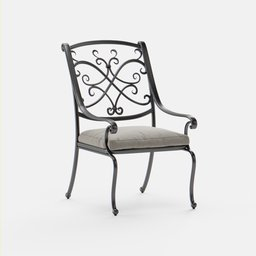
Label: furniture